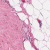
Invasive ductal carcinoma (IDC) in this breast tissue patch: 0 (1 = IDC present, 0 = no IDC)